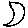
Label: moon